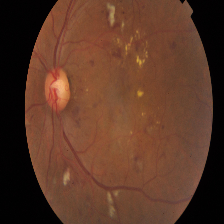
Diabetic retinopathy grade: Proliferative DR